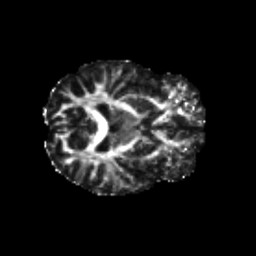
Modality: FA
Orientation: axial
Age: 33
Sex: female
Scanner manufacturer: siemens
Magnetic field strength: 3 T
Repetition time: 8.6 s
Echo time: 0.095 s